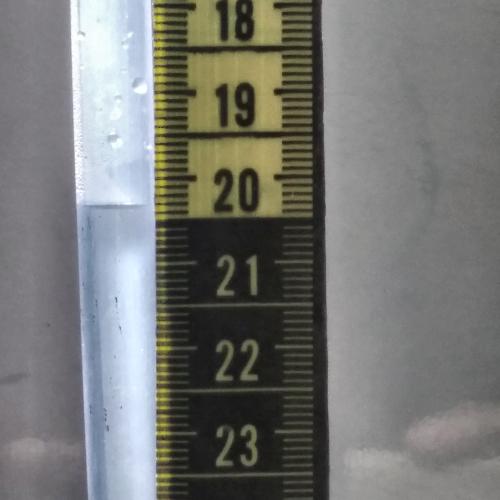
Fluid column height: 20.3 cm